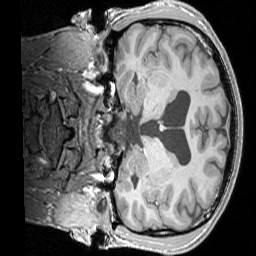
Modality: T1w
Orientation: coronal
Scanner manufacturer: siemens
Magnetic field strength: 3 T
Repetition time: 1.83 s
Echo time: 0.00303 s